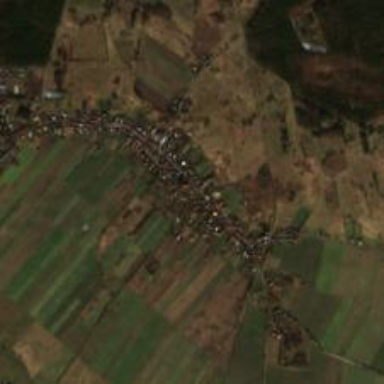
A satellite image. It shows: Village.